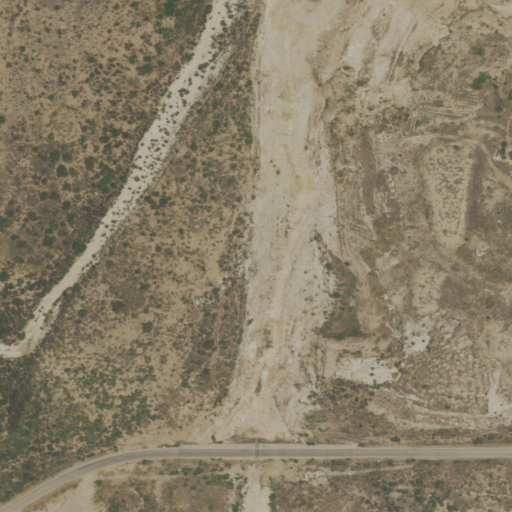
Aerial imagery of valley in New Mexico named Little McKittrick Draw containing shrub, low intensity development, open development, and medium intensity development